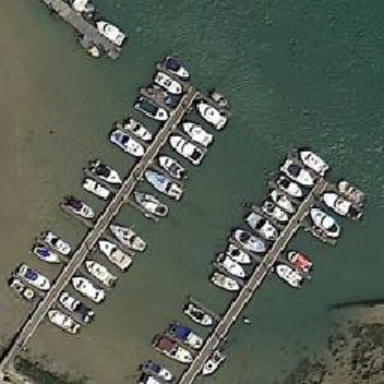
Near the lake is a green woodland .